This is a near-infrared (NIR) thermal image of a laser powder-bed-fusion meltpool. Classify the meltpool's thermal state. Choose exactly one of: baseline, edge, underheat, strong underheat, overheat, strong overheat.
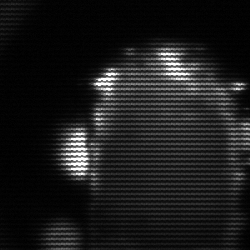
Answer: baseline